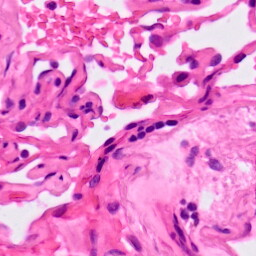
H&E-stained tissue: Lung